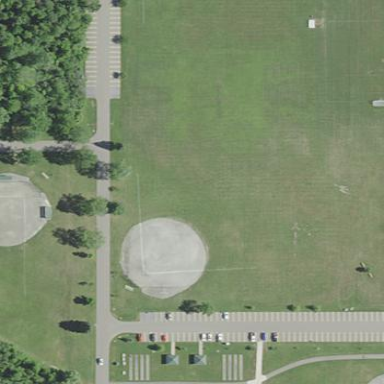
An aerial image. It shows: Baseball pitch for leisure and sports activities.